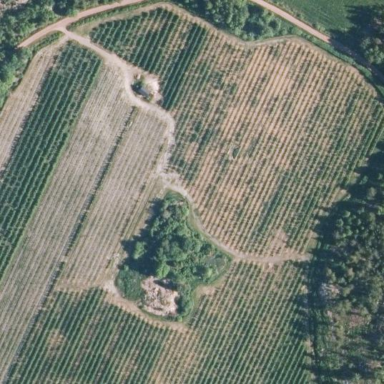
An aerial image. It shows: Orchard.